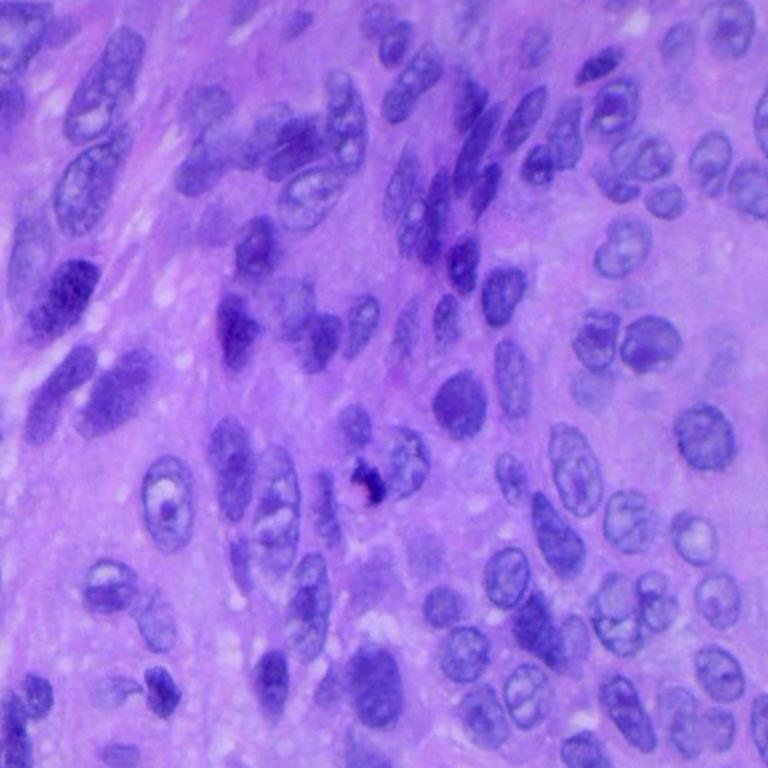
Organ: lung
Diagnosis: squamous carcinomas